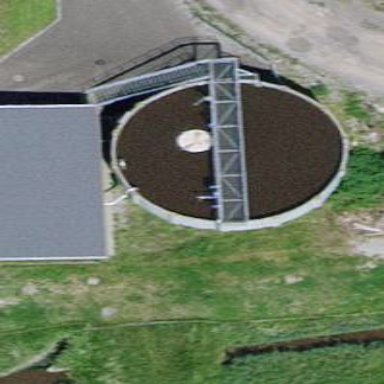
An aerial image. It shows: Body of wastewater.